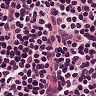
Metastatic tissue present: no